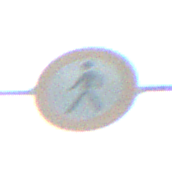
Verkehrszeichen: VerbotFussgaenger
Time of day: MorningAfternoon
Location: Outdoor (Suburban)
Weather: Clear
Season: NotSpecified
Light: Natural